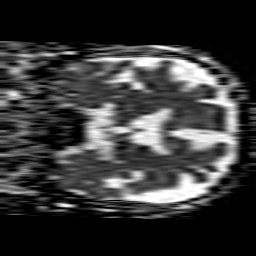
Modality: ADC
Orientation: coronal
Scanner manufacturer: philips
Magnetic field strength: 1.5 T
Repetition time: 3.664 s
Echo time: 0.09092 s